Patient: sex F, age 57
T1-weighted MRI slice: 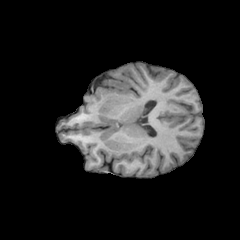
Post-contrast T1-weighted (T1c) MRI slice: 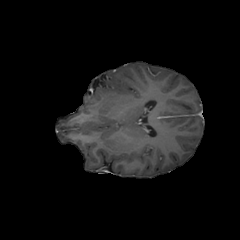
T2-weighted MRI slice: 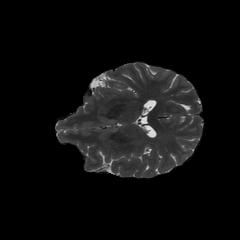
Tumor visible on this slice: yes
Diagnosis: Glioblastoma, IDH-wildtype
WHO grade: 4